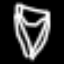
Label: diamond